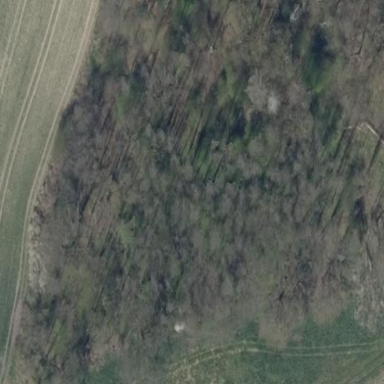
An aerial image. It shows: Deciduous woodland area.